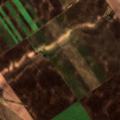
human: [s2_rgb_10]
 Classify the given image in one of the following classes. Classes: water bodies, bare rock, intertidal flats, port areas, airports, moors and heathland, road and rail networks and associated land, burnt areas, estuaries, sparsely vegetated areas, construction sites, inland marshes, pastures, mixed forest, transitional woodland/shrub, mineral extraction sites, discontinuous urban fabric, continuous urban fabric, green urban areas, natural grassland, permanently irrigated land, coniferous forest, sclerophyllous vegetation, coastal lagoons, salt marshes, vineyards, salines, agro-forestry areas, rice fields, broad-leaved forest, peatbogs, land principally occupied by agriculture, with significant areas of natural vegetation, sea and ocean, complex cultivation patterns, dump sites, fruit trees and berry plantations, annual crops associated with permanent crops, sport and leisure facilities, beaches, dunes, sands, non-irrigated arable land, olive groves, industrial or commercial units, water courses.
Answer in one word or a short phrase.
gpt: non-irrigated arable land